Interaction volume radius: 10 \u00c5
Interaction volume height: 10 \u00c5
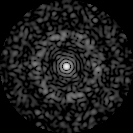
Disorder parameter: 0.8432